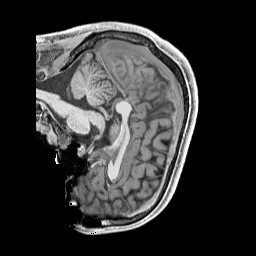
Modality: T1w
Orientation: sagittal